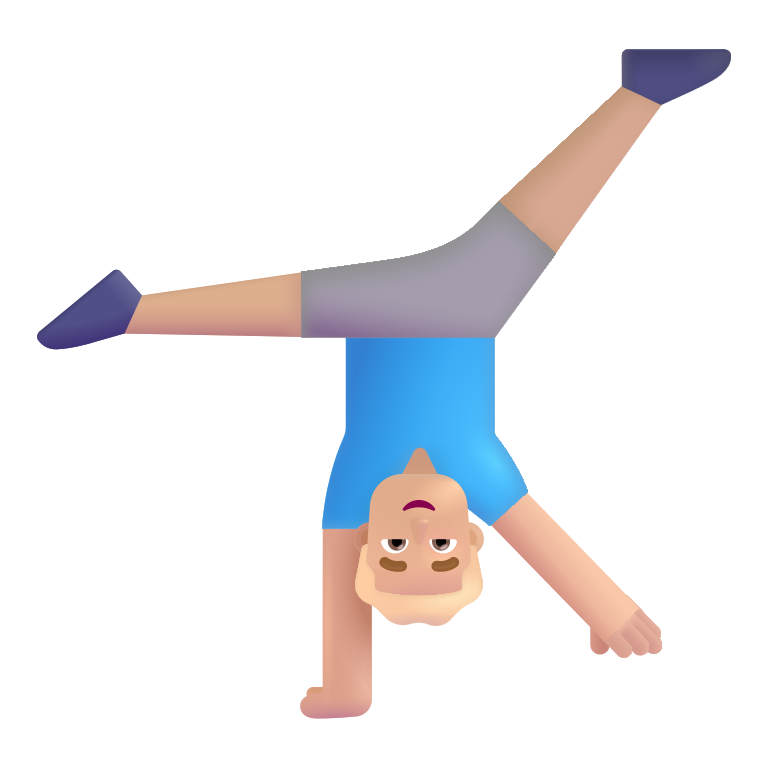
man cartwheeling color  light